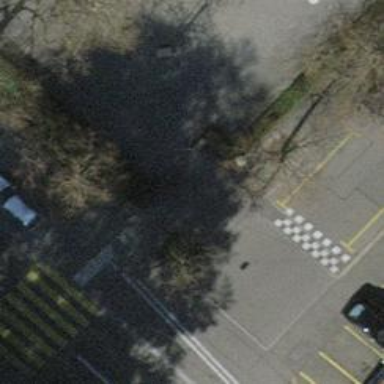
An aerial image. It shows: Tree-lined avenue.